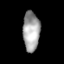
Tissue: lung
Cell type: Epithelial cells
Senescence score: 0.2293
Nuclear area (px): 653
Mean DAPI intensity: 164.067